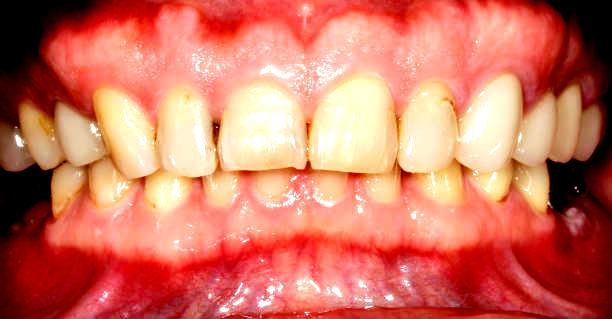
Condition: Gingivitis